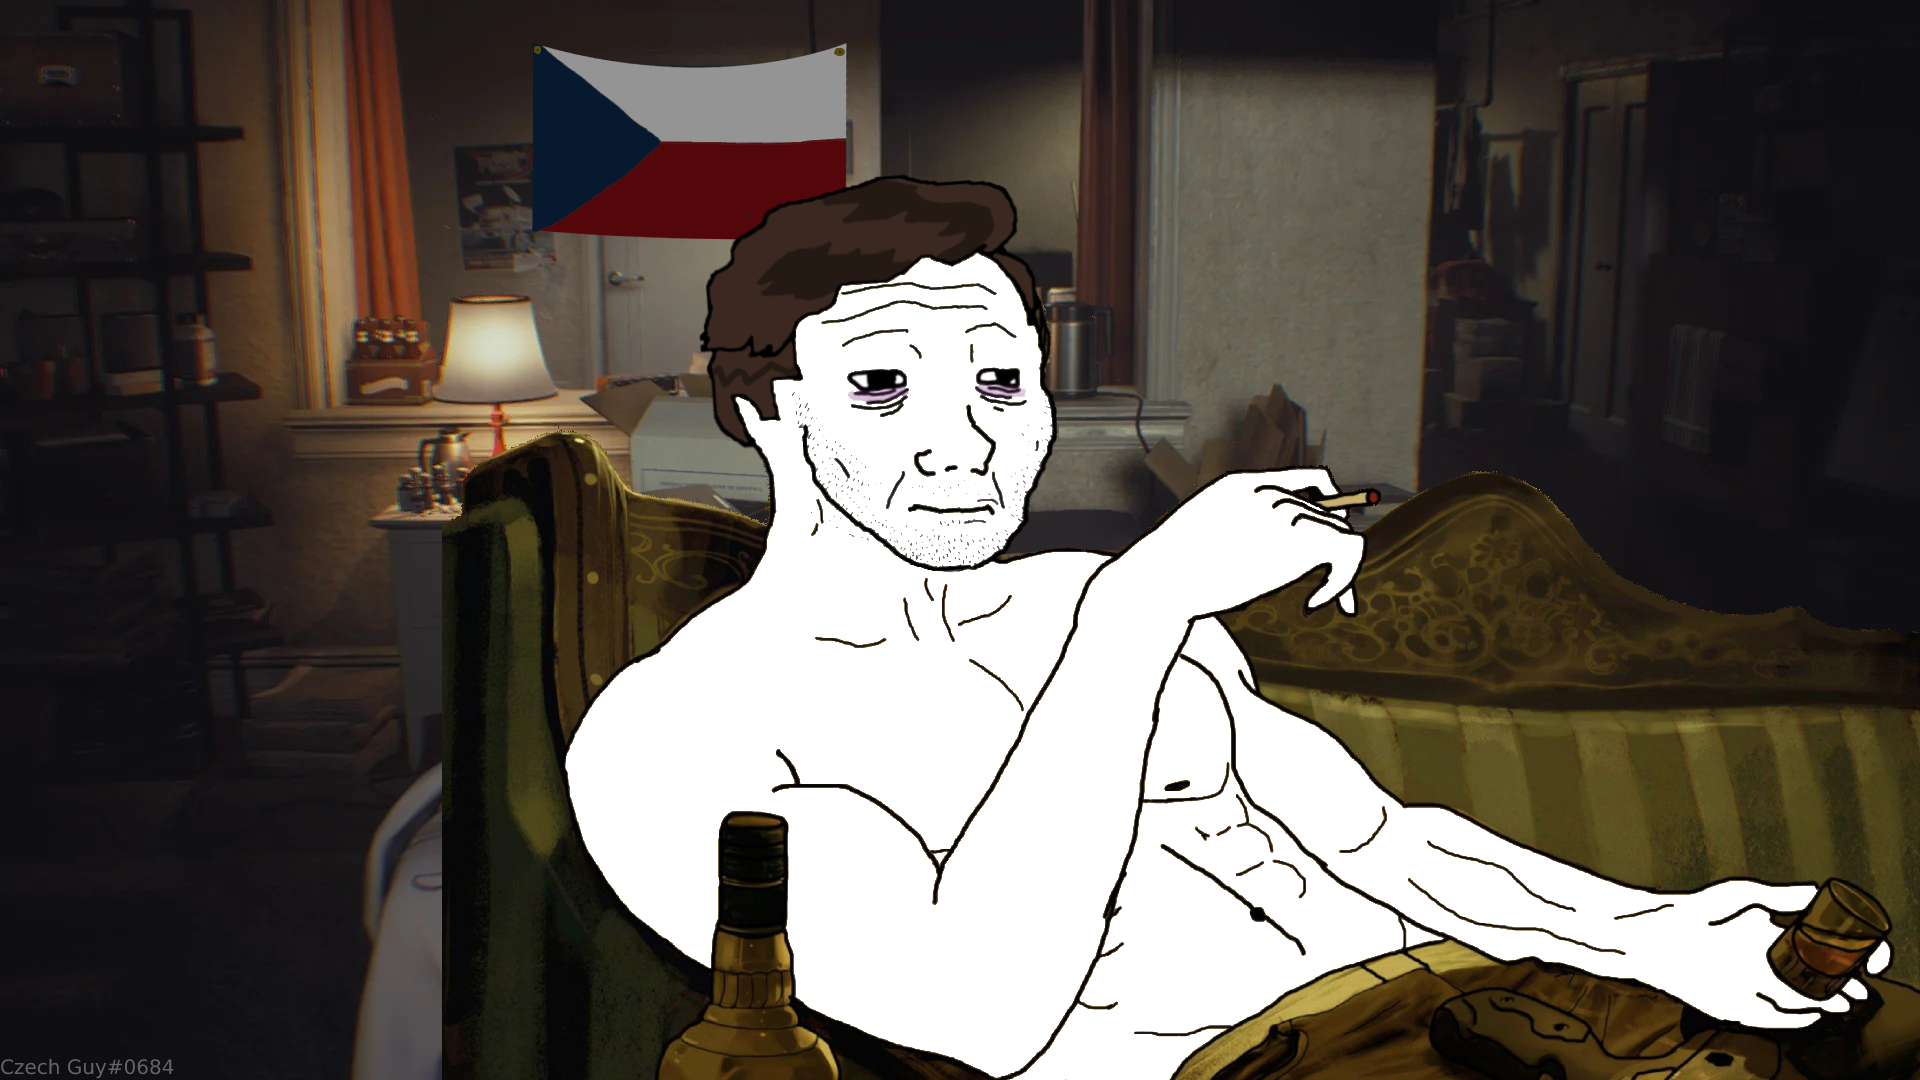
Label: 5_Doomer